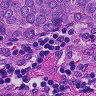
Metastatic tissue present: yes